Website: macys
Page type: cross-sells
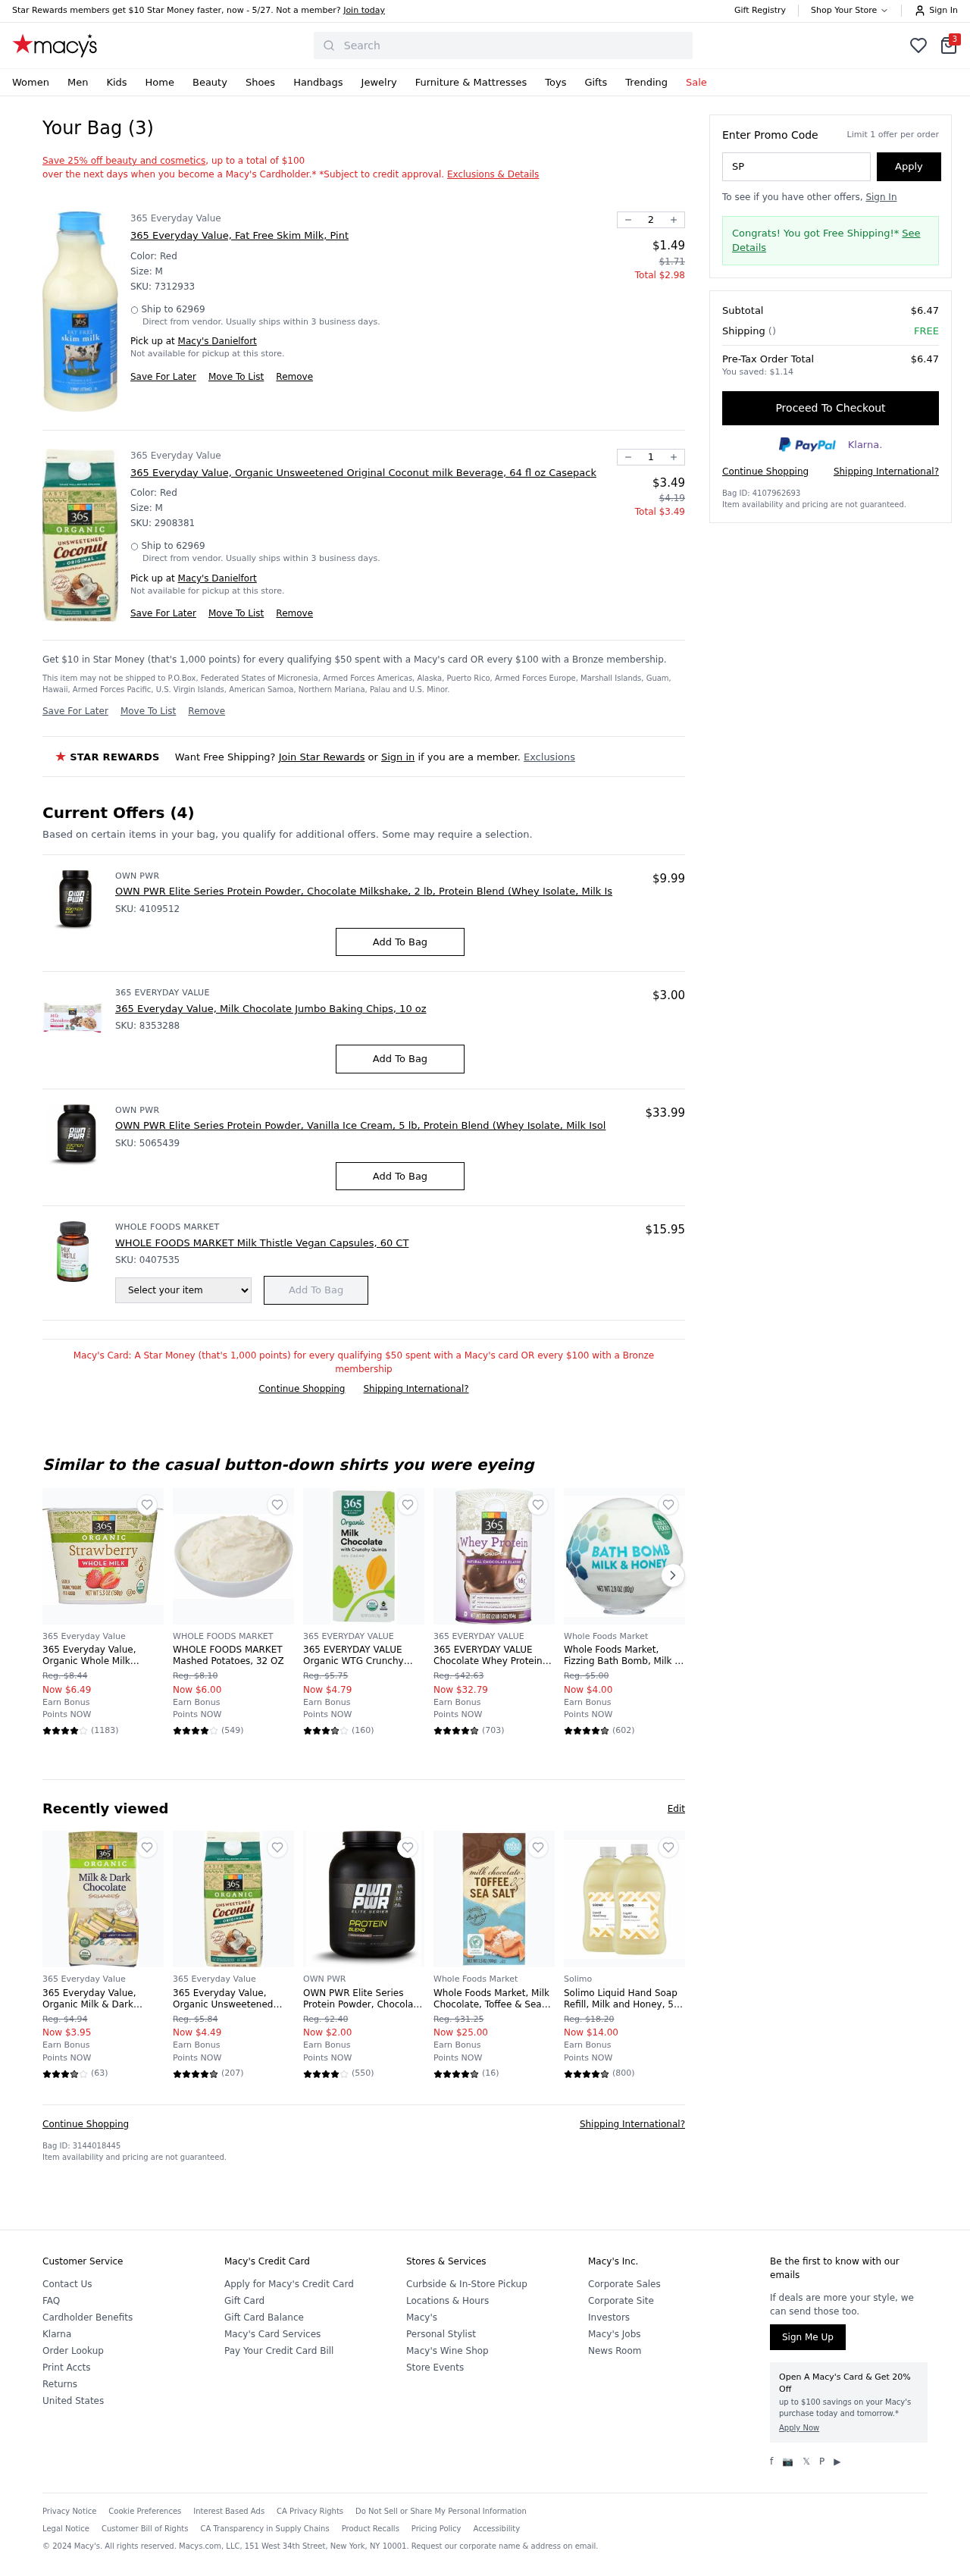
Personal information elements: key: PII_CITY
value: Danielfort
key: PII_POSTCODE
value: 62969
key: PII_PROMO_CODE
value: SPRING94
Product elements: key: PRODUCT10_BRAND
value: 365 Everyday Value
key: PRODUCT10_NAME
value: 365 Everyday Value, Organic Milk & Dark Chocolate Squares, 5.7 Ounce
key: PRODUCT10_NUM_RATINGS
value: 63
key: PRODUCT10_PRICE
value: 3.95
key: PRODUCT10_RATING
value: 3.6
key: PRODUCT11_BRAND
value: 365 Everyday Value
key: PRODUCT11_NAME
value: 365 Everyday Value, Organic Unsweetened Original Coconut milk Beverage, 64 fl oz
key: PRODUCT11_NUM_RATINGS
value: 207
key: PRODUCT11_PRICE
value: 4.49
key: PRODUCT11_RATING
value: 4.5
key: PRODUCT12_BRAND
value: OWN PWR
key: PRODUCT12_NAME
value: OWN PWR Elite Series Protein Powder, Chocolate Milkshake, 5 lb, Protein Blend (Whey Isolate, Milk Is
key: PRODUCT12_NUM_RATINGS
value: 550
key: PRODUCT12_PRICE
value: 2
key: PRODUCT12_RATING
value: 4.4
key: PRODUCT13_BRAND
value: Whole Foods Market
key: PRODUCT13_NAME
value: Whole Foods Market, Milk Chocolate, Toffee & Sea Salt, 3.5 oz
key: PRODUCT13_NUM_RATINGS
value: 16
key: PRODUCT13_PRICE
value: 25
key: PRODUCT13_RATING
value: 4.7
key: PRODUCT14_BRAND
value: Solimo
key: PRODUCT14_NAME
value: Solimo Liquid Hand Soap Refill, Milk and Honey, 56 Fluid Ounce (Pack of 2)
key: PRODUCT14_NUM_RATINGS
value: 800
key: PRODUCT14_PRICE
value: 14
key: PRODUCT14_RATING
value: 4.6
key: PRODUCT15_BRAND
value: OWN PWR
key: PRODUCT15_NAME
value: OWN PWR Elite Series Protein Powder, Chocolate Milkshake, 2 lb, Protein Blend (Whey Isolate, Milk Is
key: PRODUCT15_PRICE
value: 9.99
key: PRODUCT16_BRAND
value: OWN PWR
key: PRODUCT16_NAME
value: OWN PWR Elite Series Protein Powder, Vanilla Ice Cream, 5 lb, Protein Blend (Whey Isolate, Milk Isol
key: PRODUCT16_PRICE
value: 33.99
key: PRODUCT1_BRAND
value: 365 Everyday Value
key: PRODUCT1_NAME
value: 365 Everyday Value, Fat Free Skim Milk, Pint
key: PRODUCT1_PRICE
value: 1.49
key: PRODUCT1_QUANTITY
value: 2
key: PRODUCT2_BRAND
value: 365 Everyday Value
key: PRODUCT2_NAME
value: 365 Everyday Value, Organic Unsweetened Original Coconut milk Beverage, 64 fl oz Casepack
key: PRODUCT2_PRICE
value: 3.49
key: PRODUCT2_QUANTITY
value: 1
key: PRODUCT3_BRAND
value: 365 Everyday Value
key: PRODUCT3_NAME
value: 365 Everyday Value, Milk Chocolate Jumbo Baking Chips, 10 oz
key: PRODUCT3_PRICE
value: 3
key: PRODUCT4_BRAND
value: WHOLE FOODS MARKET
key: PRODUCT4_NAME
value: WHOLE FOODS MARKET Milk Thistle Vegan Capsules, 60 CT
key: PRODUCT4_PRICE
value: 15.95
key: PRODUCT5_BRAND
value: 365 Everyday Value
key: PRODUCT5_NAME
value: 365 Everyday Value, Organic Whole Milk Yogurt, Strawberry, 5.3 oz
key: PRODUCT5_NUM_RATINGS
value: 1183
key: PRODUCT5_PRICE
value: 6.49
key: PRODUCT5_RATING
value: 4.2
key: PRODUCT6_BRAND
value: WHOLE FOODS MARKET
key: PRODUCT6_NAME
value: WHOLE FOODS MARKET Mashed Potatoes, 32 OZ
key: PRODUCT6_NUM_RATINGS
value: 549
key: PRODUCT6_PRICE
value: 6
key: PRODUCT6_RATING
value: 4.3
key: PRODUCT7_BRAND
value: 365 EVERYDAY VALUE
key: PRODUCT7_NAME
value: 365 EVERYDAY VALUE Organic WTG Crunchy Quinoa Milk Chocolate Bar, 2.8 OZ
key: PRODUCT7_NUM_RATINGS
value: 160
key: PRODUCT7_PRICE
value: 4.79
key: PRODUCT7_RATING
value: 3.9
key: PRODUCT8_BRAND
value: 365 EVERYDAY VALUE
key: PRODUCT8_NAME
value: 365 EVERYDAY VALUE Chocolate Whey Protein Powder, 33 OZ
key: PRODUCT8_NUM_RATINGS
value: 703
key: PRODUCT8_PRICE
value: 32.79
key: PRODUCT8_RATING
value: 4.6
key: PRODUCT9_BRAND
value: Whole Foods Market
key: PRODUCT9_NAME
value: Whole Foods Market, Fizzing Bath Bomb, Milk & Honey, 2.3 oz
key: PRODUCT9_NUM_RATINGS
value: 602
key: PRODUCT9_PRICE
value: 4
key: PRODUCT9_RATING
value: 4.6
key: PRODUCT1_SKU
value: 7312933
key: PRODUCT1_ORIGINAL_PRICE
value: $1.71
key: PRODUCT1_TOTAL
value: $2.98
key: PRODUCT2_SKU
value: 2908381
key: PRODUCT2_ORIGINAL_PRICE
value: $4.19
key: PRODUCT2_TOTAL
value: $3.49
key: PRODUCT15_SKU
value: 4109512
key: PRODUCT3_SKU
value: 8353288
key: PRODUCT16_SKU
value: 5065439
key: PRODUCT4_SKU
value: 0407535
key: PRODUCT5_ORIGINAL_PRICE
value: Reg. $8.44
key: PRODUCT6_ORIGINAL_PRICE
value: Reg. $8.10
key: PRODUCT7_ORIGINAL_PRICE
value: Reg. $5.75
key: PRODUCT8_ORIGINAL_PRICE
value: Reg. $42.63
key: PRODUCT9_ORIGINAL_PRICE
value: Reg. $5.00
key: PRODUCT10_ORIGINAL_PRICE
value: Reg. $4.94
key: PRODUCT11_ORIGINAL_PRICE
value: Reg. $5.84
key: PRODUCT12_ORIGINAL_PRICE
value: Reg. $2.40
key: PRODUCT13_ORIGINAL_PRICE
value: Reg. $31.25
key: PRODUCT14_ORIGINAL_PRICE
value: Reg. $18.20
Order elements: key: ORDER_NUM_ITEMS
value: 3
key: ORDER_SUBTOTAL
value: $6.47
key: ORDER_TOTAL
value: $6.47
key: ORDER_SAVINGS
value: $1.14
Search elements: key: HEADER_SEARCH
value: Search